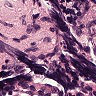
Metastatic tissue present: no